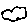
Label: cloud